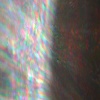
Label: sunburn